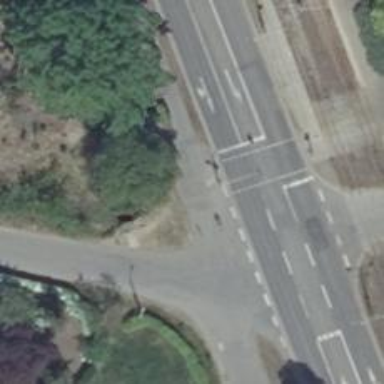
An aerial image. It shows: Road with traffic signals.